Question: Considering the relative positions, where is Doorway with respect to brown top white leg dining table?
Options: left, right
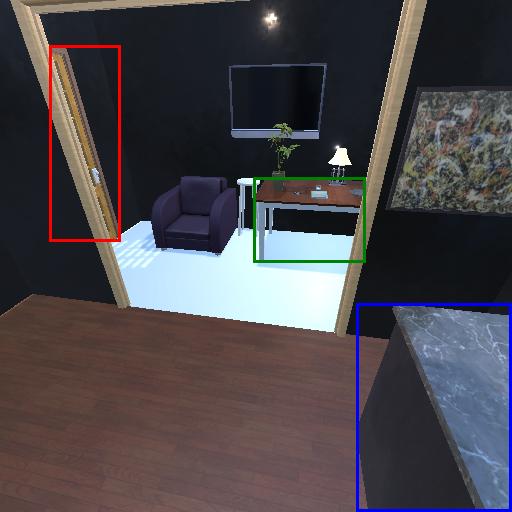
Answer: left